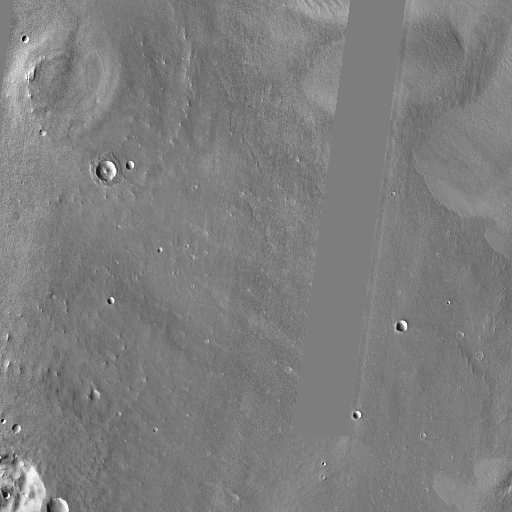
Crater classes present: Background, Other, Buried